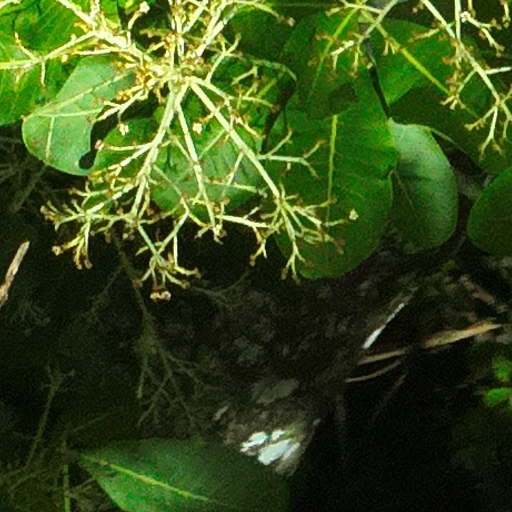
Species: Anacardium excelsum
GBIF accepted scientific name: Anacardium excelsum
Crown area (m\u00b2): 422.644